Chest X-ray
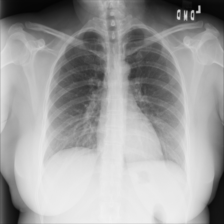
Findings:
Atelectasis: negative
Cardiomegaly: negative
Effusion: negative
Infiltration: negative
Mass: negative
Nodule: negative
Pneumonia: negative
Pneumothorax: negative
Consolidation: negative
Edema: negative
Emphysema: negative
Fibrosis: negative
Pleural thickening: negative
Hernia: negative